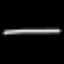
Label: line